Question: Hi I am using the below code to train a classifier in Keras but while testing for new images i am always getting predicted class as 1 although my validation test is showing above 80% accuracy. Please suggest what am i doing wrong.
Code:
'''
classifier=Sequential()
#--------------- 2. Convolution --------------------------
classifier.add(Conv2D(input_shape=(64,64,3),filters=32,kernel_size=(3,3),strides=(1,1),activation='relu'))
#--------------- 3. Max Pooling --------------------------
classifier.add(MaxPool2D(pool_size=(2,2)))
classifier.add(BatchNormalization())
#--------------- 4. Convolution --------------------------
classifier.add(Conv2D(filters=64,kernel_size=(3,3),strides=(1,1),activation='relu'))
#--------------- 5. Max Pooling --------------------------
classifier.add(MaxPool2D(pool_size=(2,2)))
classifier.add(BatchNormalization())
#--------------- 4. Convolution --------------------------
classifier.add(Conv2D(filters=128,kernel_size=(3,3),strides=(1,1),activation='relu'))
#--------------- 5. Max Pooling --------------------------
classifier.add(MaxPool2D(pool_size=(2,2)))
classifier.add(BatchNormalization())
#--------------- 4. Convolution --------------------------
classifier.add(Conv2D(filters=256,kernel_size=(3,3),strides=(1,1),activation='relu'))
#--------------- 5. Max Pooling --------------------------
classifier.add(MaxPool2D(pool_size=(2,2)))
classifier.add(BatchNormalization())
#--------------- 6. Flattening ---------------------------
classifier.add(Flatten())
#--------------- 7. Full Connection ----------------------
classifier.add(Dense(units=128,activation='relu',kernel_initializer='uniform'))
classifier.add(Dropout(0.6))
classifier.add(Dense(units=96,activation='relu',kernel_initializer='uniform'))
classifier.add(Dropout(0.4))
classifier.add(Dense(units=64,activation='relu',kernel_initializer='uniform'))
classifier.add(Dropout(0.2))
classifier.add(Dense(units=1,activation='sigmoid',kernel_initializer='uniform'))
#--------8. Deal with the weights and Loss function --------
classifier.compile(optimizer='adam',loss='binary_crossentropy', metrics=['accuracy'])
#-------- 9. Fitting CNN with Images --------
from keras.preprocessing.image import ImageDataGenerator
train_datagen = ImageDataGenerator(
rescale=1./255,
shear_range=0.2,
zoom_range=0.2,
horizontal_flip=True)
test_datagen = ImageDataGenerator(rescale=1./255)
training_set = train_datagen.flow_from_directory(
'dataset/training_set',
target_size=(64,64),
batch_size=128,
class_mode='binary')
test_set = test_datagen.flow_from_directory(
'dataset/test_set',
target_size=(64,64),
batch_size=128,
class_mode='binary',
shuffle=False)
filepath="bestcatvsdogmodel.h5"
save_best_model=ModelCheckpoint(filepath, monitor='val_acc', verbose=1, save_best_only=True, mode='max')
ReduceLR=ReduceLROnPlateau(monitor='val_acc', factor=0.6, patience=5, verbose=2,cooldown=1, min_delta=0.0020, min_lr=0.)
classifier.fit_generator(
training_set,
steps_per_epoch=7928/128,
epochs=10,
validation_data=test_set,
validation_steps=2000/128,
callbacks=[ReduceLR,save_best_model])
import numpy as np
from skimage.io import imread
from skimage.transform import resize
class_labels={v:k for k,v in training_set.class_indices.items()}
img_d=imread('dog.jpg')
img_c=imread('cat.jpg')
img_d=resize(img_d,(64,64))
img_c=resize(img_c,(64,64))
img_dog=np.expand_dims(img_d,axis=0)
img_cat=np.expand_dims(img_c,axis=0)
if(np.max(img_dog)>1):
img_dog=img_dog/255.0
if(np.max(img_cat)>1):
img_cat=img_cat/255.0
prediction_cat = classifier.predict_classes(img_cat)
print("Cat Prediction: "+str(prediction_cat))
prediction_dog = classifier.predict_classes(img_dog)
print("Dog Prediction: "+str(prediction_dog))
'''
Results:

Please suggest if you see any error in the code
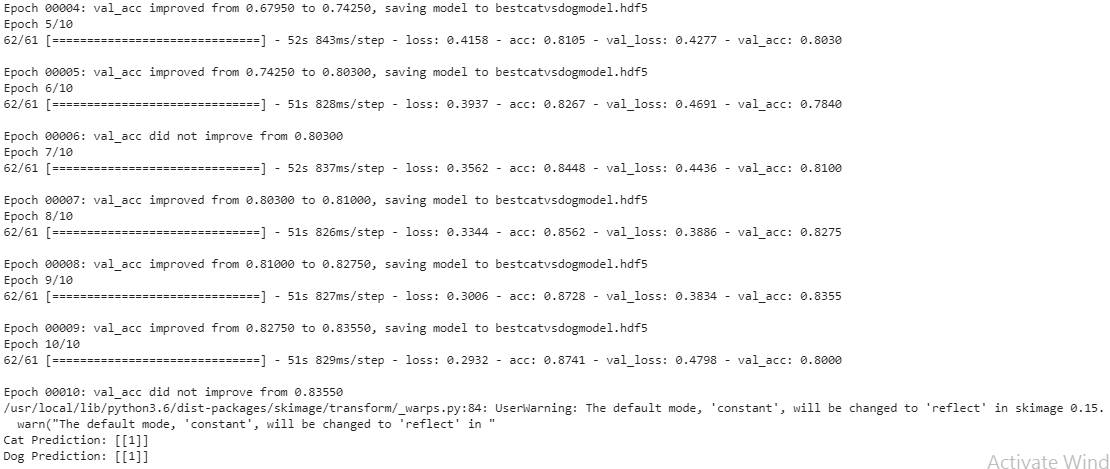
Answer: You are doing
'''
prediction_cat = classifier.predict_classes(img_cat)
print("Cat Prediction: "+str(prediction_cat))
prediction_dog = classifier.predict_classes(img_dog)
print("Dog Prediction: "+str(prediction_dog))
'''
In your model, I can see that last layer have 1 node, activated with 'sigmoid'. Such a model on calling predict gives an output probability ranging from '0' to '1'.
You are calling 'predict_classes' on the model. What it basically does is something like 'np.argmax(model.predict(test))'. So in your case, as the model is only giving a vector of 1D the output will be always '1'.
For your model to get the output properly you have to use 'model.predict()' like shown below.
'''
prediction_cat = classifier.predict(img_cat)
print("Cat Prediction: "+str(prediction_cat))
prediction_dog = classifier.predict(img_dog)
print("Dog Prediction: "+str(prediction_dog))
'''
Then you will get output something like this
'''
Cat Prediction: 0.05
Dog Prediction: 0.98
'''
You can use a threshold to map the predicted probabilities to class labels. A commonly used threshold is '0.5' but it is advised to select the threshold based on 'f1-score'. Since your dataset is balanced you don't have to worry about it that much. You can make a prediction and map to the class label like shown below. Assuming you encoded 'cat' as '0' and 'dog' as '1'
'''
# suppose test contains image to predict
threshold = 0.5
pred = model.predict(test)
if pred > threshold:
print('Dog')
else:
print('Cat')
'''